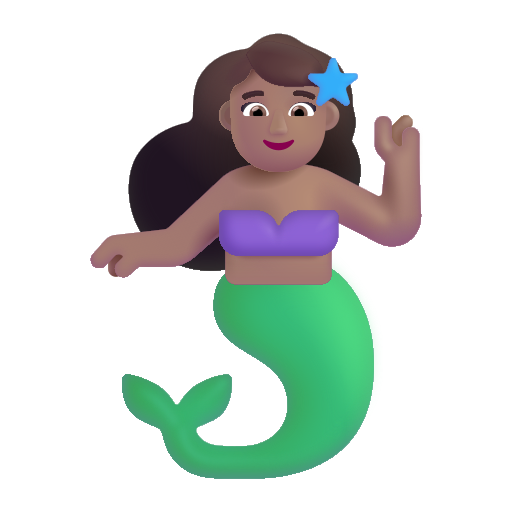
woman merpeople color